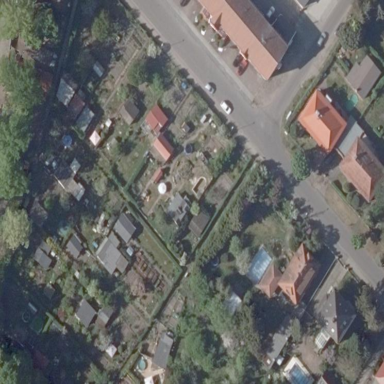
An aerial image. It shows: Allotments area.